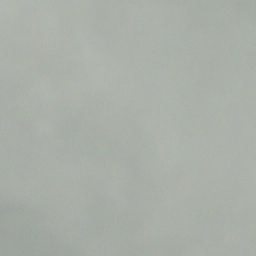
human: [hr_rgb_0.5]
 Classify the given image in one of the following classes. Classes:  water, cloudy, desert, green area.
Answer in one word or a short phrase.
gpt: cloudy